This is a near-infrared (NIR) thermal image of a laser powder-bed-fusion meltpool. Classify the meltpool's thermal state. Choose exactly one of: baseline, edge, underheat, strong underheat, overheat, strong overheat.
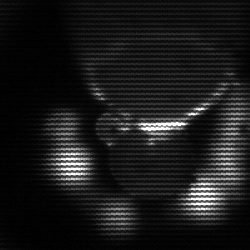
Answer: edge